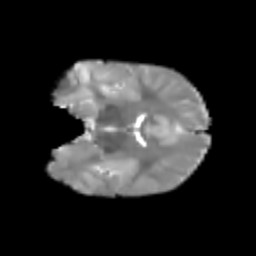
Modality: T2w
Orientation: coronal
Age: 8
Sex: male
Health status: healthy